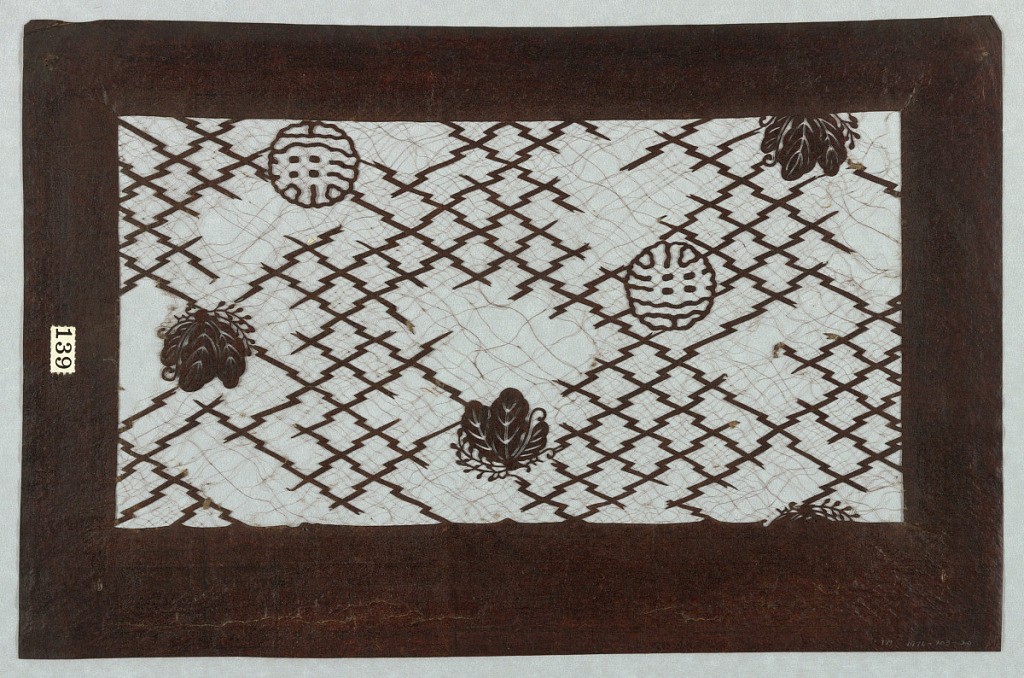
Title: Tamari and Ivy onPpine-bark Lozenges
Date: mid 18th - early 19th century
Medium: Mulberry paper (kozo washi) treated with fermented persimmon tannin (kakishibu), and silk threads (itoire)
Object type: Katagami
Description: Handballs (temari) are an old craft used in handball games. They are highly valued gifts, symbolizing friendship, and loyalty. Stylized ivy, shown in a circular motif, is placed on pine-bark lozenges. Silk threads have been added to support the stencil structure. The overall condition of the stencil is in tattered shape. There are many holes within the stencil.